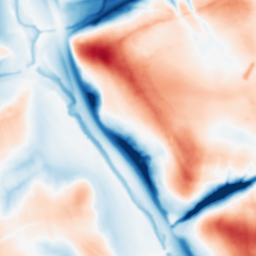
Category: multiscale
Decomposition family: dog
Decomposition parameters: sigma_low: 1
sigma_high: 20
Upsampling method: sinc_blackman
Upsampling parameters: scale: 2
kernel_size: 16
Upsampling scale: 2